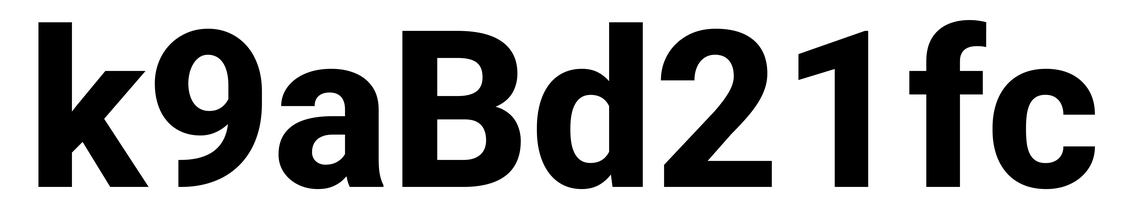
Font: Roboto_ExtraBold